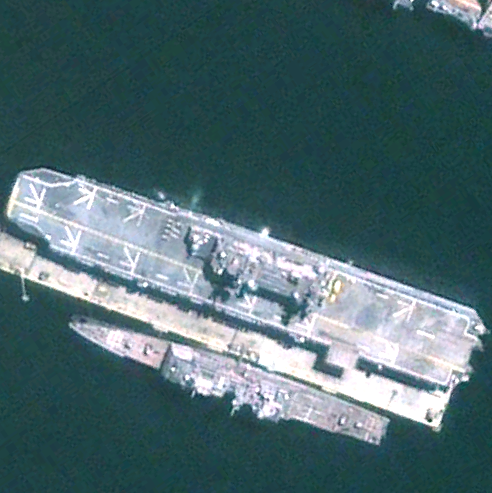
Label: assault